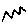
Label: zigzag